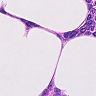
Metastatic tissue present: no